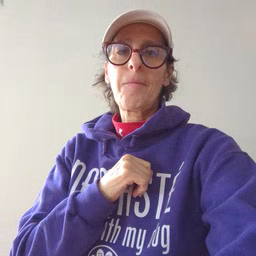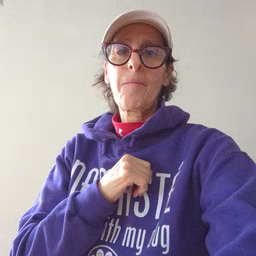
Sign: jump